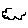
Label: cloud